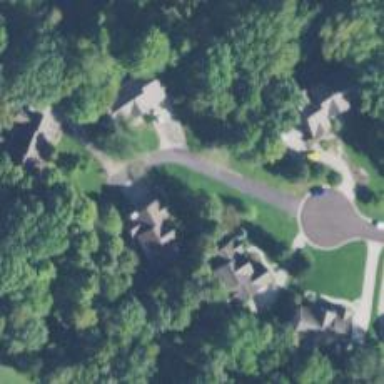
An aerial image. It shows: Shared driveway designated as service road.